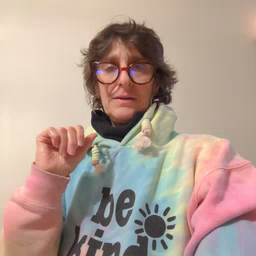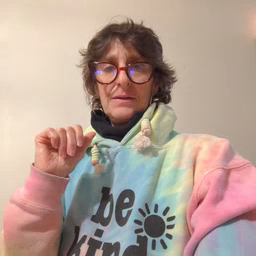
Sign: fireman